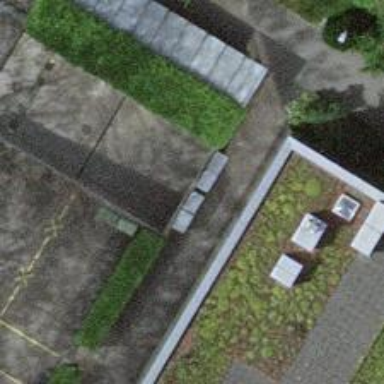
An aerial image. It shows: Parking entrance.